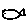
Label: fish